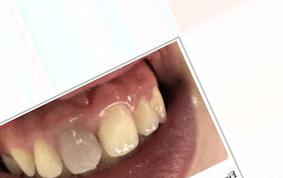
Condition: Tooth Discoloration